Aerial crown-view tile of a tropical tree (Barro Colorado Island, Panama), acquired 20240813:
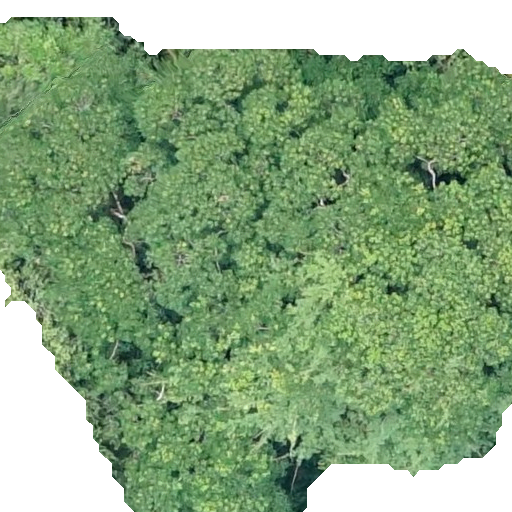
Species: Hura crepitans
GBIF accepted scientific name: Hura crepitans
Crown area: 375.69 m²